Field crop: maize
Growth stage: 2
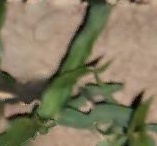
Species: maize